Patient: sex F, age 43
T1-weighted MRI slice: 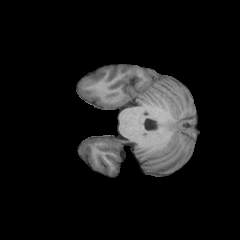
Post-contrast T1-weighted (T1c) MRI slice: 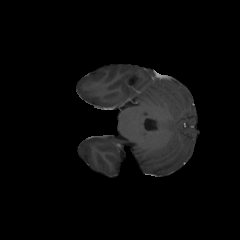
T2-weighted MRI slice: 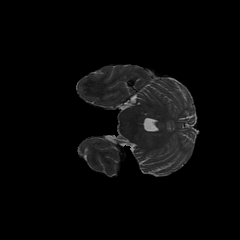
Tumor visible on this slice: no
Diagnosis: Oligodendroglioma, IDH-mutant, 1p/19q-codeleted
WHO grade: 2